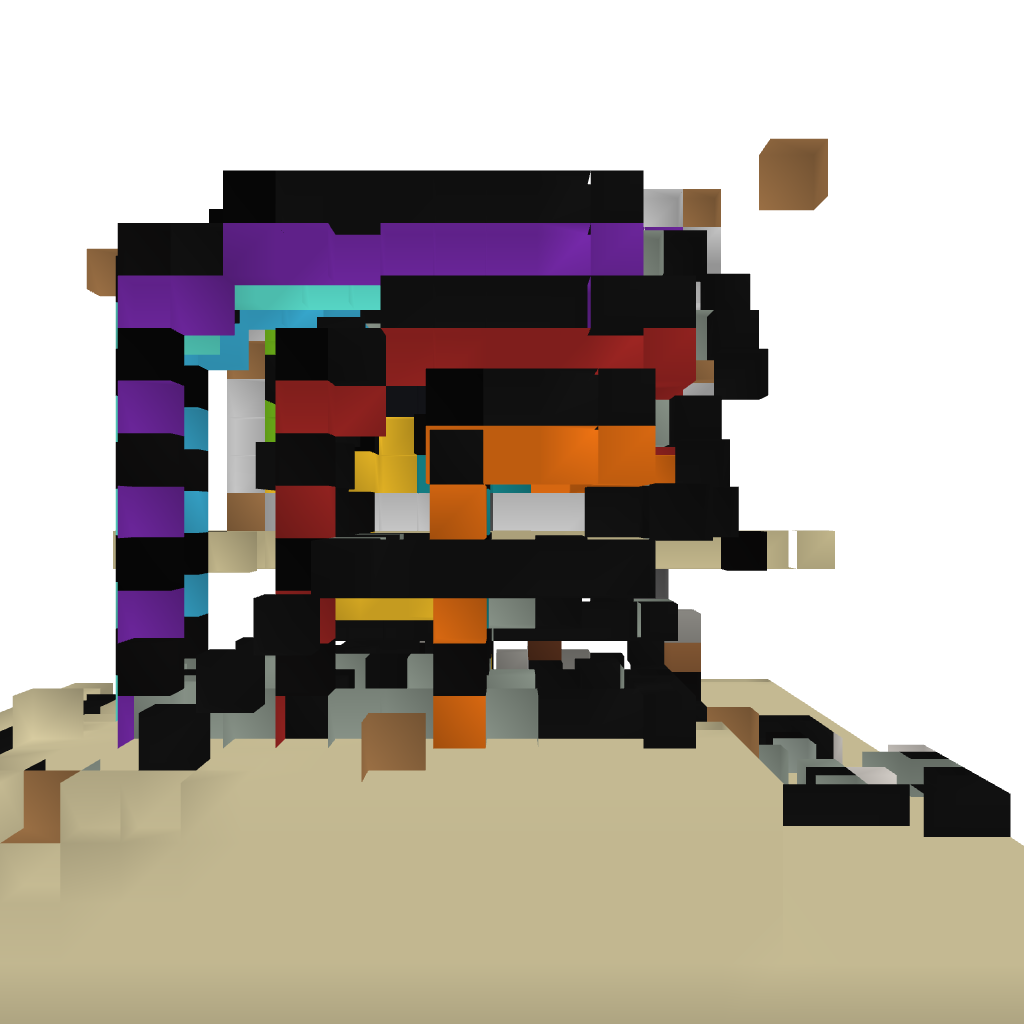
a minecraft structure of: Wheel of H